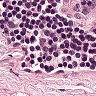
Metastatic tissue present: no